Interaction volume radius: 10 \u00c5
Interaction volume height: 20 \u00c5
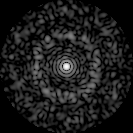
Disorder parameter: 0.8486